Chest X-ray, PA view. Patient: 18 years old, sex M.
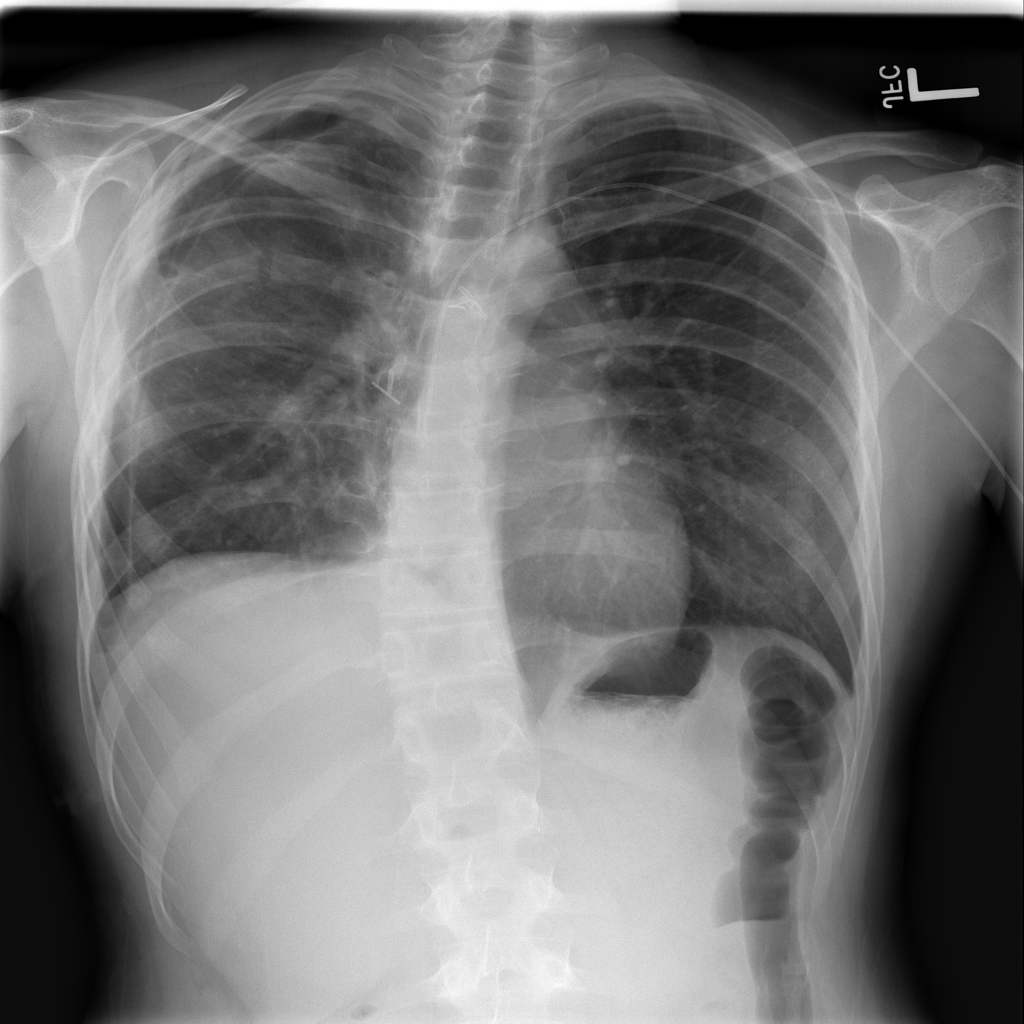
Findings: Pneumothorax